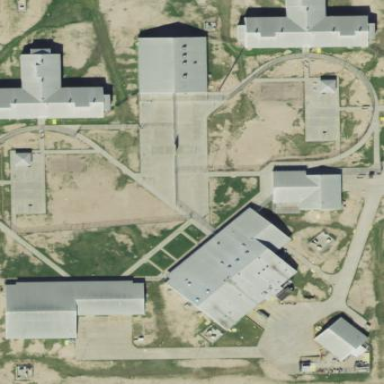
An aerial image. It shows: Prison.